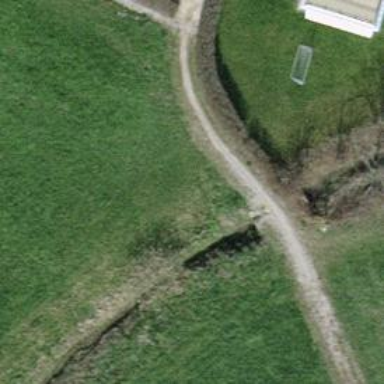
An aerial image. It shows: Hedge acting as barrier.